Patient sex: M
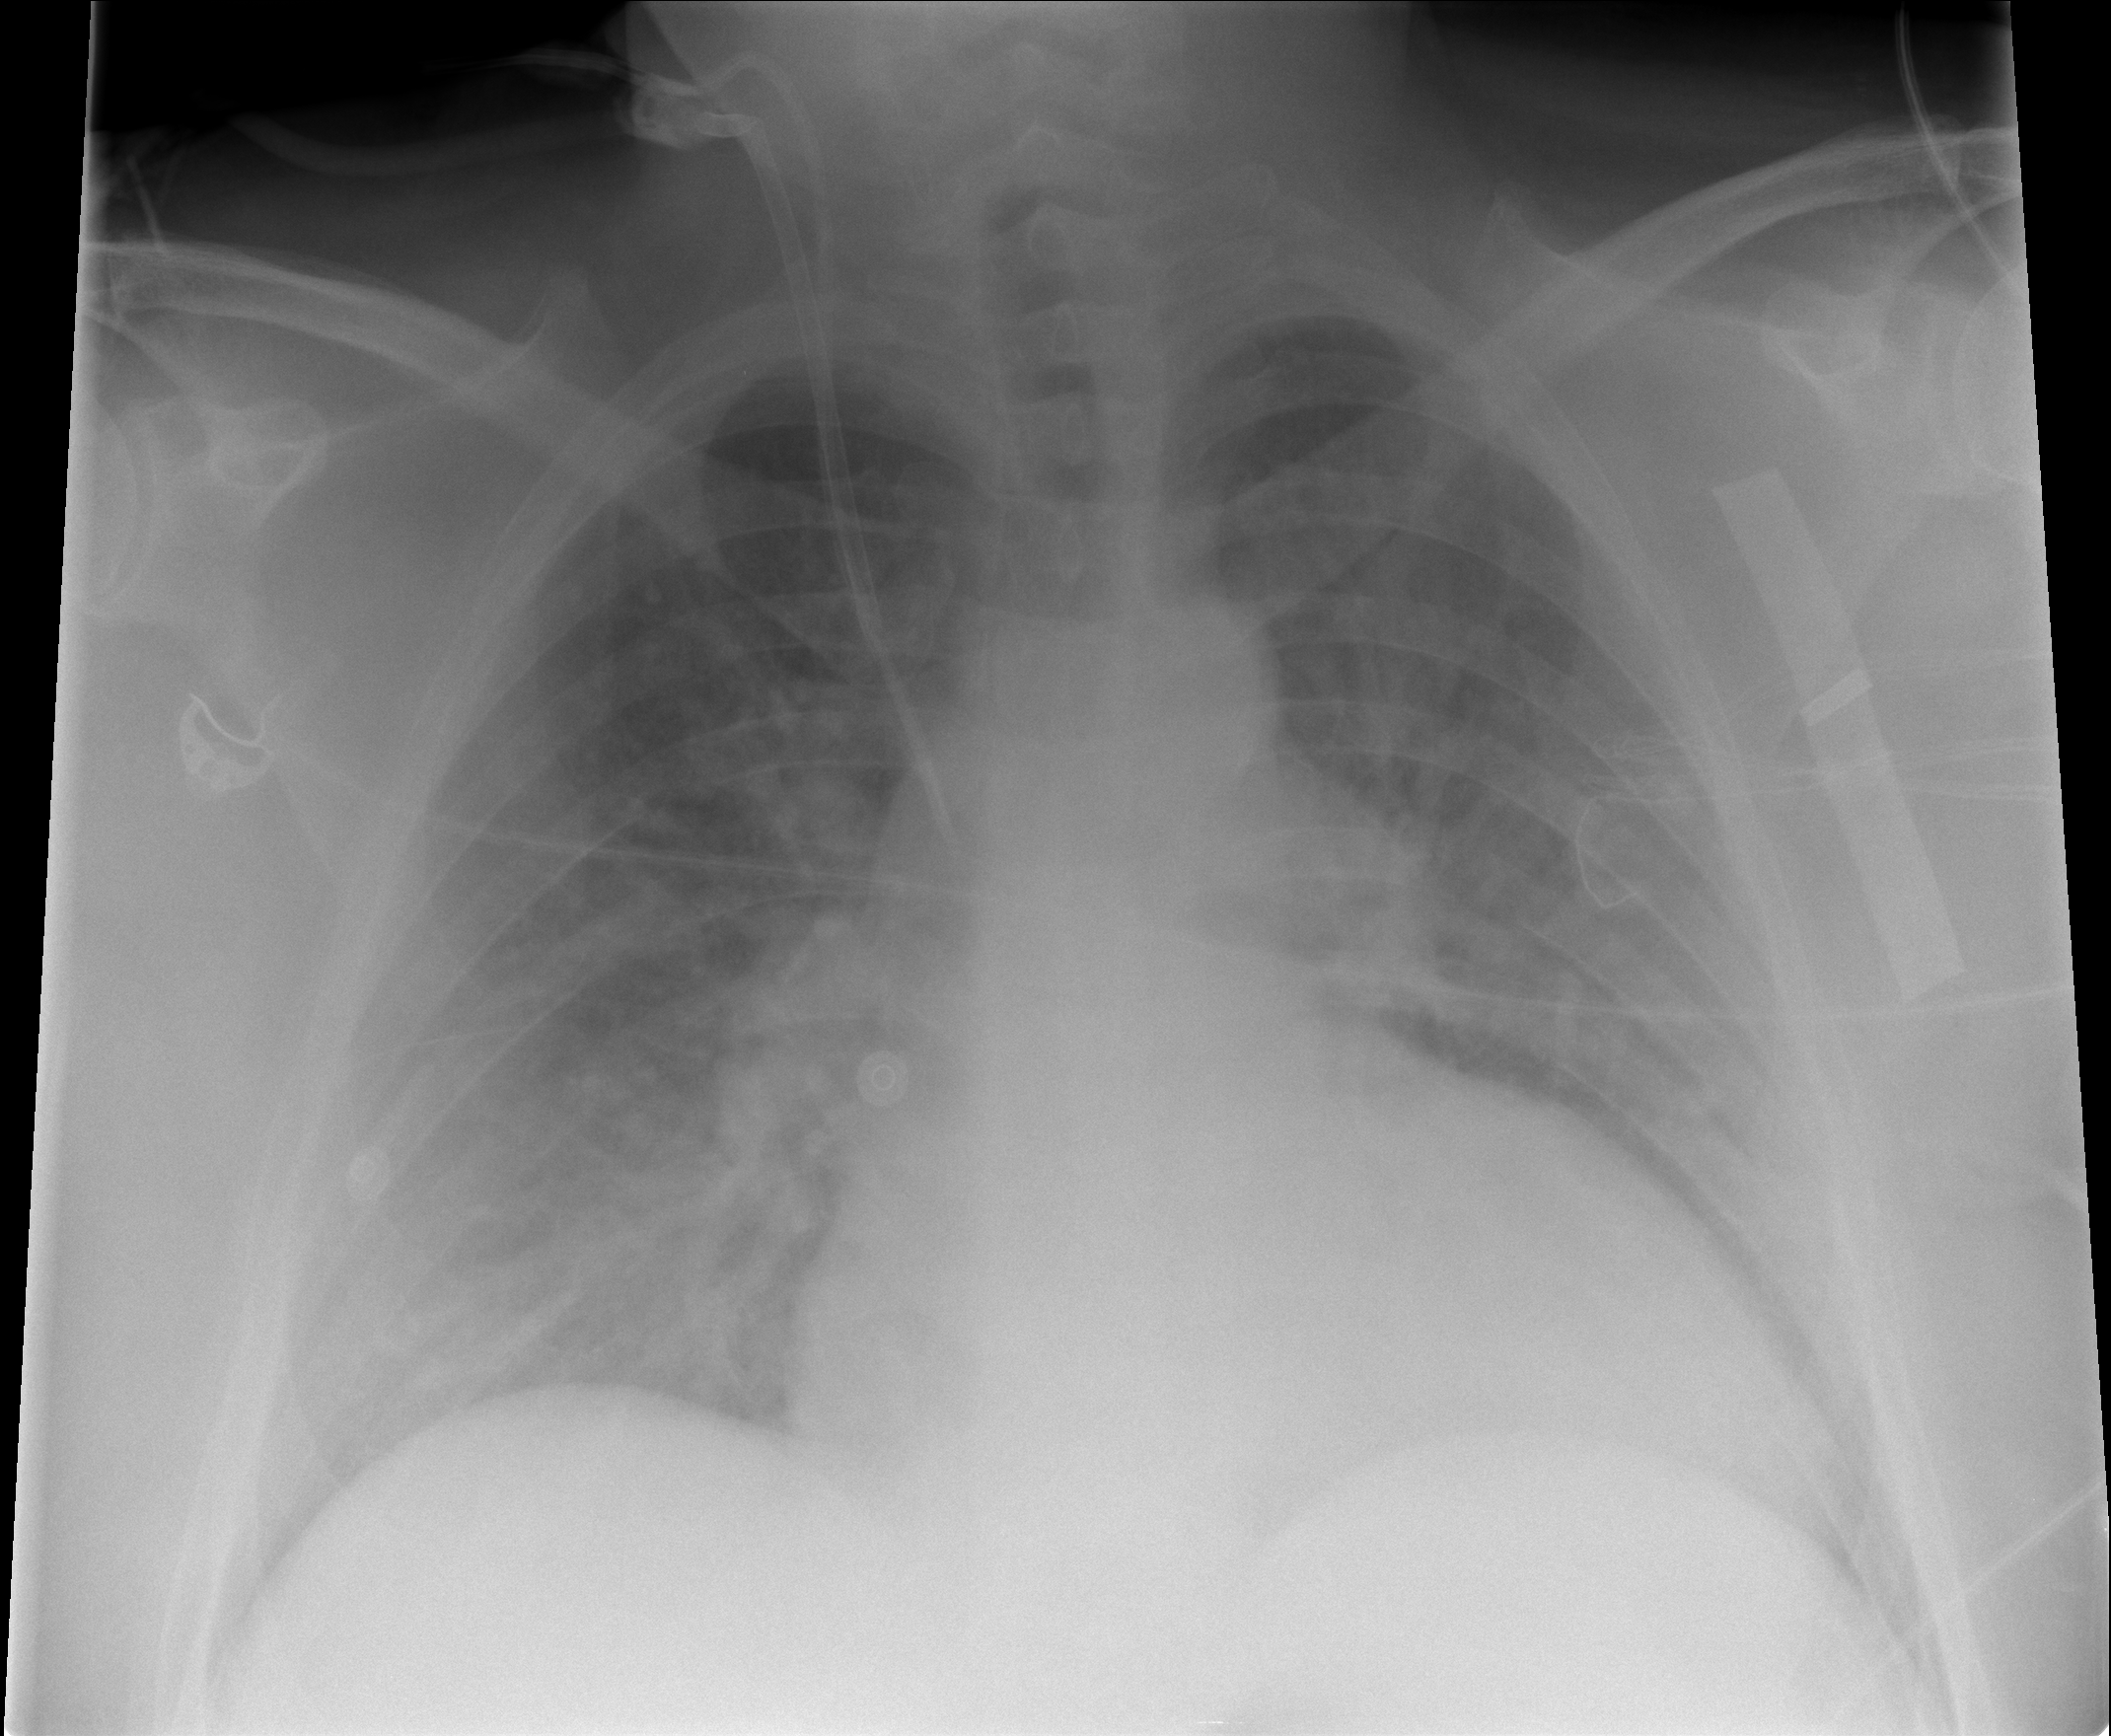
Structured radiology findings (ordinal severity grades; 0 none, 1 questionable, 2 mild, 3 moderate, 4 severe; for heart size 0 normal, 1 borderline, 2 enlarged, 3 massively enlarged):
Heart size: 2
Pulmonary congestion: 3
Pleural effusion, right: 0
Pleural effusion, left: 0
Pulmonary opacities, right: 2
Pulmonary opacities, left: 1
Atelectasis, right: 1
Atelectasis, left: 0